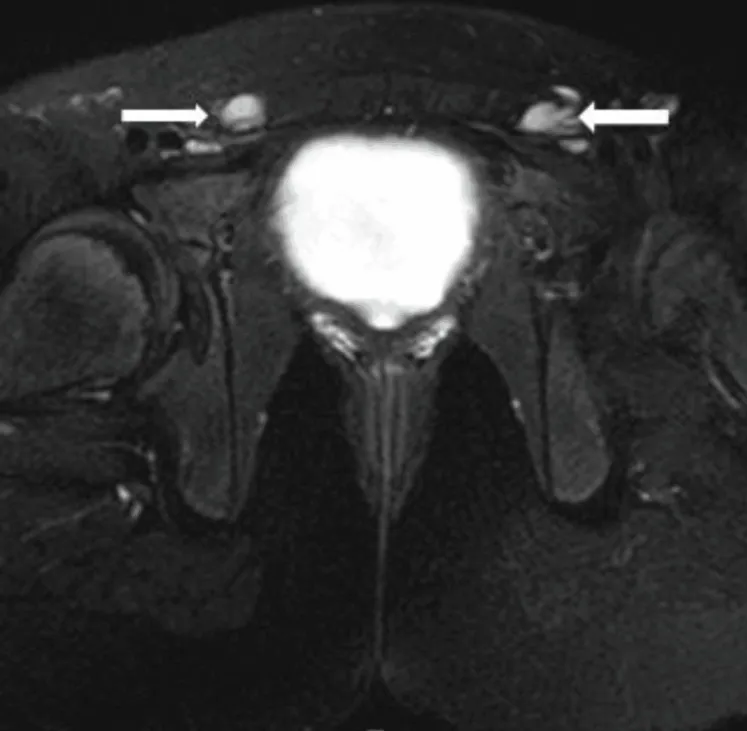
T2-weighted MRI of the pelvis. The axial view shows bilateral testicular tissue in the inguinal canals in the index case (the white arrows).
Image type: radiology (mri)